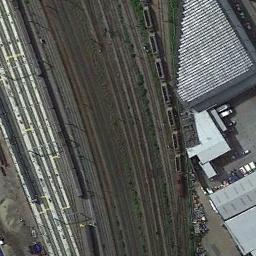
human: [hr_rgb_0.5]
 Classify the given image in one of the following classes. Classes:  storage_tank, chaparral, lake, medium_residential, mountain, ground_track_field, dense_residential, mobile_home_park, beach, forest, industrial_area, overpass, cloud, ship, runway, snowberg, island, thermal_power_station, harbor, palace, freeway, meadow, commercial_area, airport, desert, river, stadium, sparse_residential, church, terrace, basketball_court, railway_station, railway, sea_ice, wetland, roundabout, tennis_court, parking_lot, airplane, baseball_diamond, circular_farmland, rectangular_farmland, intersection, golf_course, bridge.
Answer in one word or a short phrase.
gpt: railway